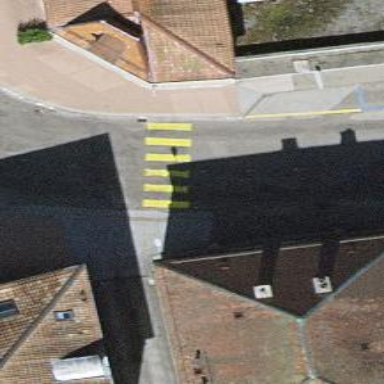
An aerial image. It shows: Zebra crossing on the road.